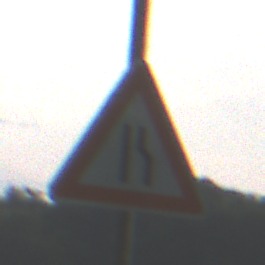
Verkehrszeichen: EinseitigVerengteFahrbahnRechts
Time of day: SunriseSunset
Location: Outdoor (Nature)
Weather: PartlyCloudy
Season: NotSpecified
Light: Natural